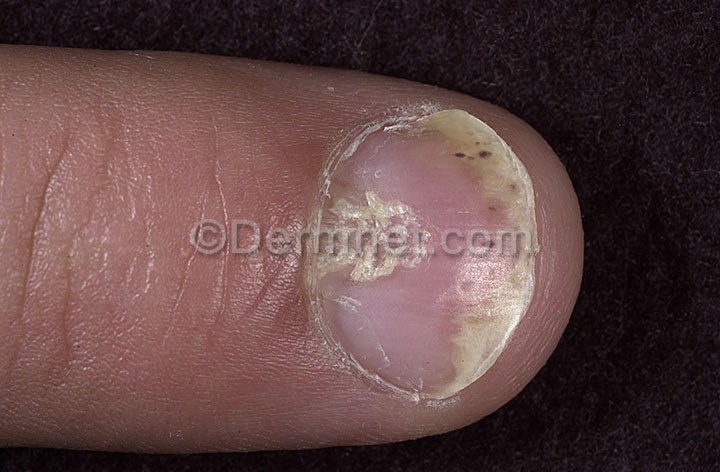
Disease: Nail Fungus and other Nail Disease